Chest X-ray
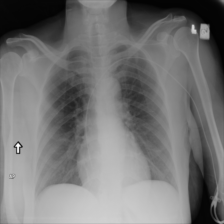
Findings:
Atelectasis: negative
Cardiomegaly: negative
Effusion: negative
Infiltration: negative
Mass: negative
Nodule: negative
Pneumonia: negative
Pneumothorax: negative
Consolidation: negative
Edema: negative
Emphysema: negative
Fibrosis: negative
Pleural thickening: negative
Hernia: negative